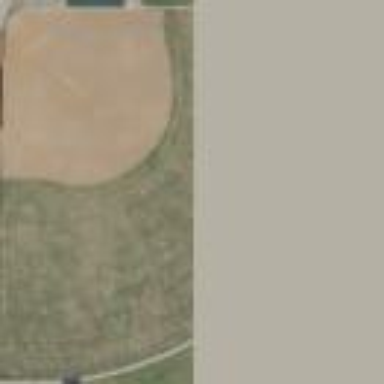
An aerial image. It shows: Baseball pitch for leisure land activities.